Interaction volume radius: 10 \u00c5
Interaction volume height: 15 \u00c5
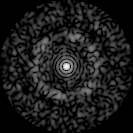
Disorder parameter: 0.8315